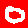
Digit: 0